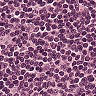
Metastatic tissue present: no